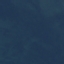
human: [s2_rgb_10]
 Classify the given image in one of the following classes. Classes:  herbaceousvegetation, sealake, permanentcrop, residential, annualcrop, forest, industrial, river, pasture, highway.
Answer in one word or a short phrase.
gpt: SeaLake